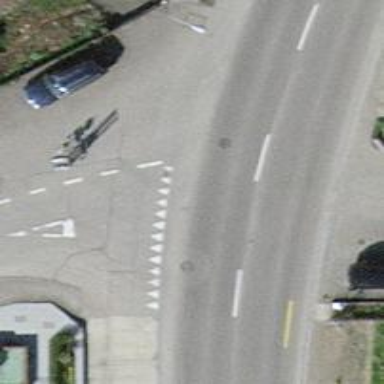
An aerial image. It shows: Road with "give way" sign.